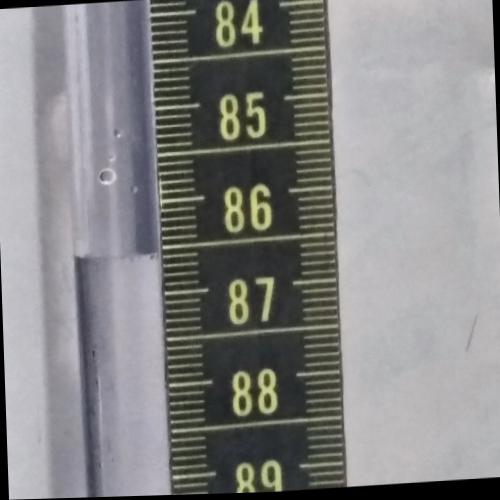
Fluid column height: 86.6 cm